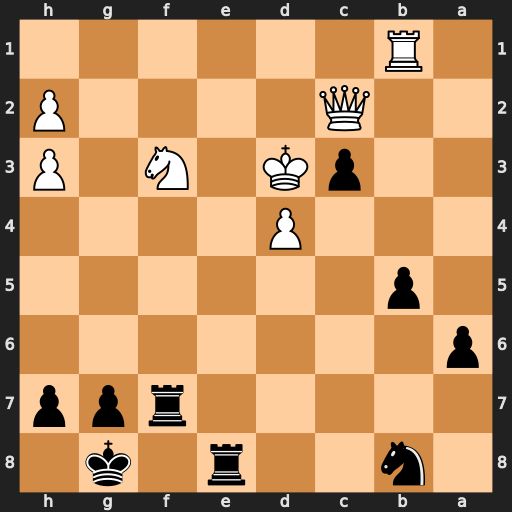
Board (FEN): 1n2r1k1/5rpp/p7/1p6/3P4/2pK1N1P/2Q4P/1R6
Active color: b
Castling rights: -
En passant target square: -
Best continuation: Rxf3#